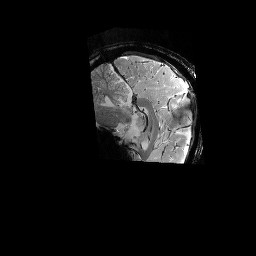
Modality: T2starw
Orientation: sagittal
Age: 27
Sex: female
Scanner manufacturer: siemens
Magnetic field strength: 6.98 T
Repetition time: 4.91 s
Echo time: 0.016 s